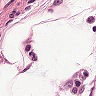
Metastatic tissue present: no